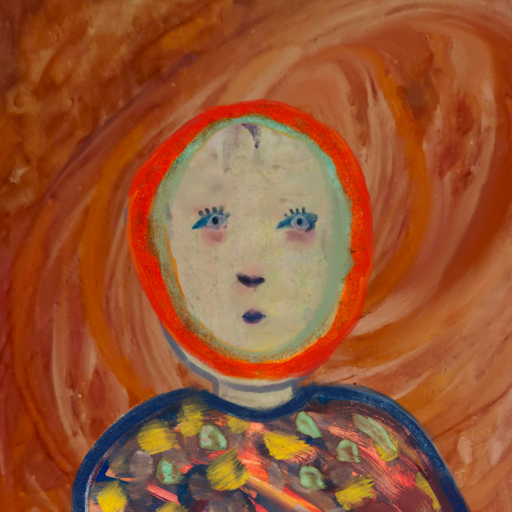
Background: Pious_Lady, Head And Neck Front: Hill_Girl, Face Front: Hill_Girl, Bust: Mother_And_Son_Mother, Hair Front: Sisters, Head Accessory: Blank, Second Necklace: Blank, Necklace: Blank, Baby: Blank